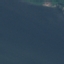
Label: SeaLake